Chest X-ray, PA view. Patient: 58 years old, sex F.
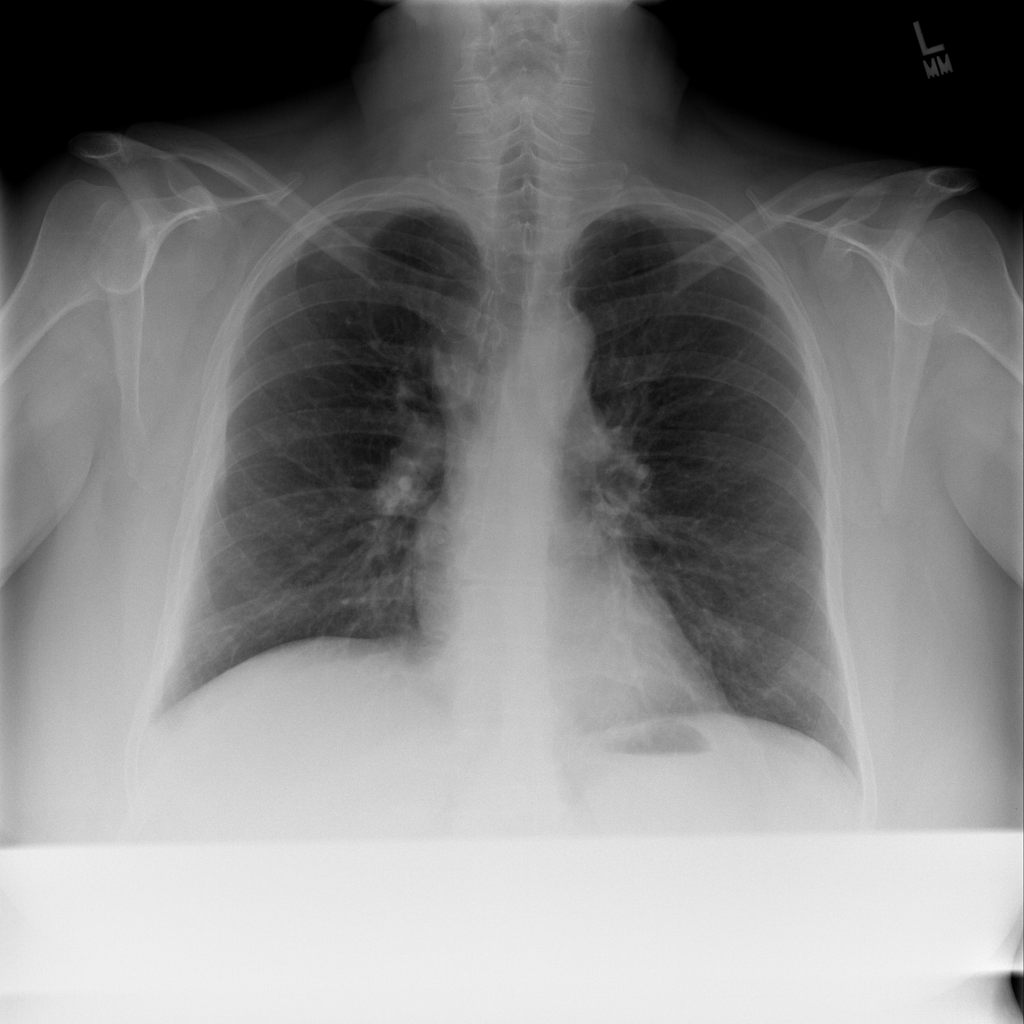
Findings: Pleural_Thickening